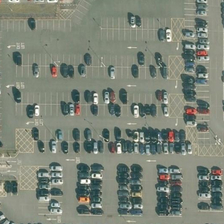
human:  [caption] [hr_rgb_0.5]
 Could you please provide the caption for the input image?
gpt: it is gray land and road, and in all color`s cars .

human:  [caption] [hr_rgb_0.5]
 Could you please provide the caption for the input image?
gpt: this is a parking and many cars .

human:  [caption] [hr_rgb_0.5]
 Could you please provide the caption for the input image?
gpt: many cars are parked in a large parking lot .

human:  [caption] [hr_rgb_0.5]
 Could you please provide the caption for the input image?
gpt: many cars are parked in a large parking lot .

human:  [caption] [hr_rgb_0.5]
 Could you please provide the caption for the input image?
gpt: this is a parking and many cars .